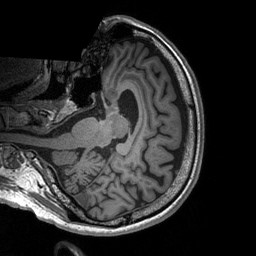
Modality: T1w
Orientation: axial
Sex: male
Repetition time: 1.95 s
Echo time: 0.026 s